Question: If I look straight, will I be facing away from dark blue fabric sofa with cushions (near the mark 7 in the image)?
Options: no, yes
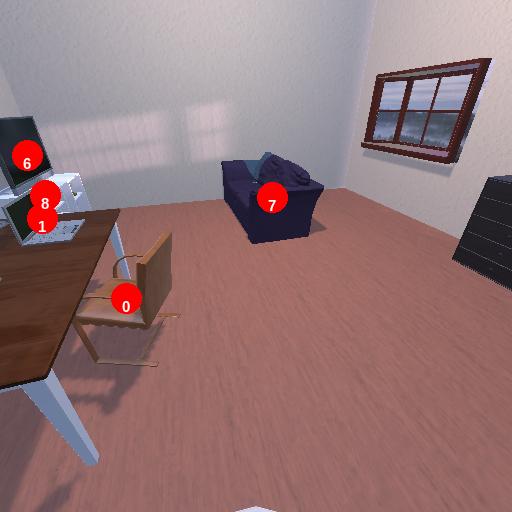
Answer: no